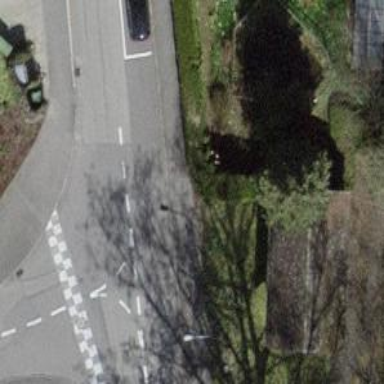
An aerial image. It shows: Hedge acting as barrier.